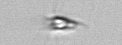
Label: Calciopappus